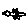
Label: bird